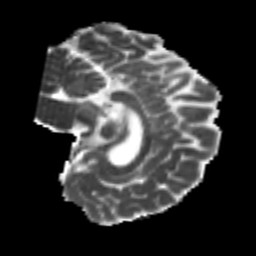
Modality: MD
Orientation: sagittal
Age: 22
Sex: male
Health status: healthy
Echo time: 0.074 s